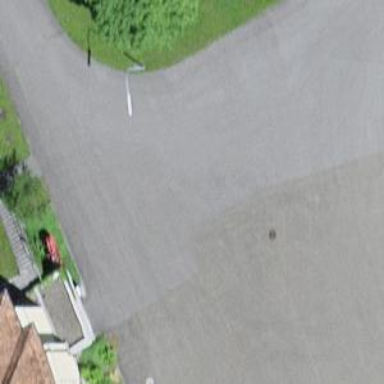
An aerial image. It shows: Road with steps.